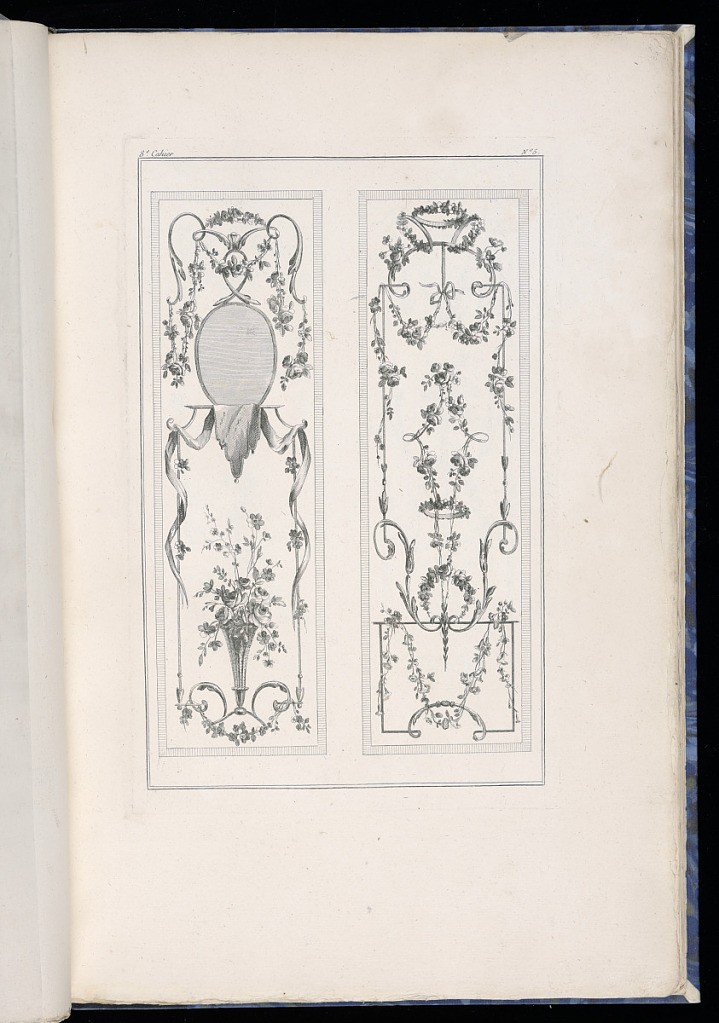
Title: Decorative Panel Designs
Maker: Pierre Ranson, French, 1736–1786
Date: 1777–79
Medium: Etching on paper
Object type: Print
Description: Design for two rectangular decorative panels featuring arabesque motifs including scrolling acanthus leaves (rinceaux), fleurons, flowers, festoons of flowers, basket, a medallion, ribbons, and leafy branches. The plate is numbered.